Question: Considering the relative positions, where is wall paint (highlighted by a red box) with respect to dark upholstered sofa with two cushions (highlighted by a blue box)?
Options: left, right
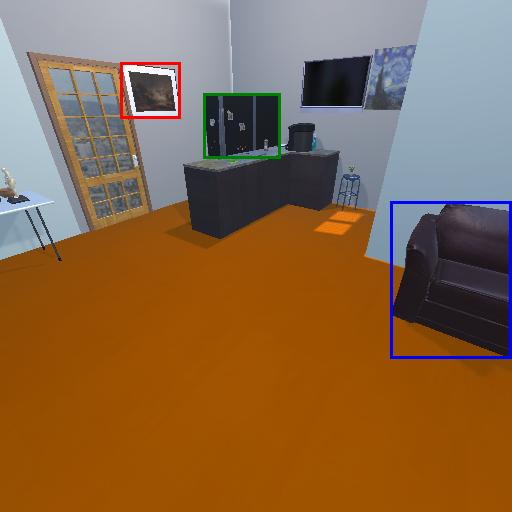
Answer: left